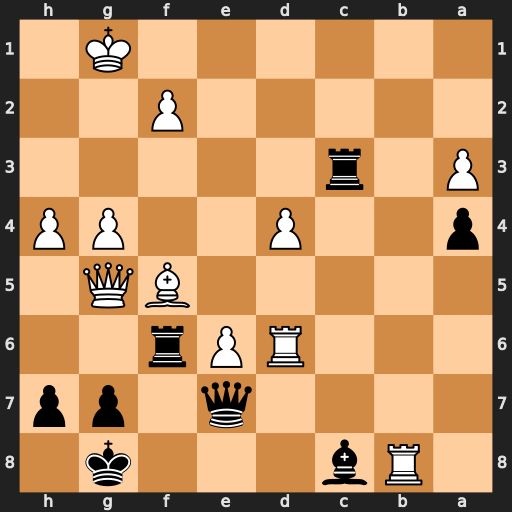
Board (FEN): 1Rb3k1/4q1pp/3RPr2/5BQ1/p2P2PP/P1r5/5P2/6K1
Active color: b
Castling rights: -
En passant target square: -
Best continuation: Qxd6 e7 Qxe7